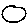
Label: moon